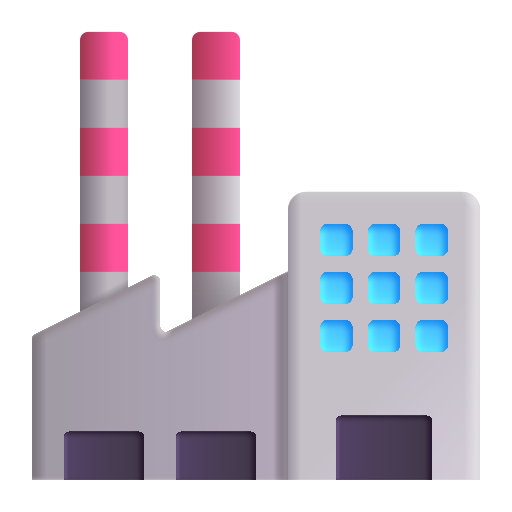
factory color